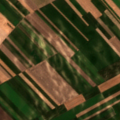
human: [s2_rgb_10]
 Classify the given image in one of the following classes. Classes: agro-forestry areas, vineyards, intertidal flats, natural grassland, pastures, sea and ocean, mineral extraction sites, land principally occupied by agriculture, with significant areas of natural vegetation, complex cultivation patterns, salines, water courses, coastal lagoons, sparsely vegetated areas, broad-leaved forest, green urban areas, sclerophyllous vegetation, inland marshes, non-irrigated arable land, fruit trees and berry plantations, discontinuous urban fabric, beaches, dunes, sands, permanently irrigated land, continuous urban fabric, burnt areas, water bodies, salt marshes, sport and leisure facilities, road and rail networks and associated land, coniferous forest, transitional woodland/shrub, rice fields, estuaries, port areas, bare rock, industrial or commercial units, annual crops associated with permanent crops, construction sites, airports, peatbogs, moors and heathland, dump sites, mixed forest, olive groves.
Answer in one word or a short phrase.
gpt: non-irrigated arable land